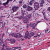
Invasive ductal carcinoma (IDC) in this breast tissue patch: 0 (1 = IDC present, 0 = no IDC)